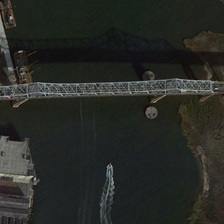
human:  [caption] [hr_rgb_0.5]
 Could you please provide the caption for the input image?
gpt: there is a white boat in the river .

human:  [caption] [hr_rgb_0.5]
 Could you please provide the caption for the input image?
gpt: the bridge on the river .

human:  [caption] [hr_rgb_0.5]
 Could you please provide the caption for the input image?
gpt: the bridge on the river .

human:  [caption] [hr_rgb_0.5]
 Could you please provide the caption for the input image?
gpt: there is a white boat in the river .

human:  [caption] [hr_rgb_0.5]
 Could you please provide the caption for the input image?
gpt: the bridge on the river .